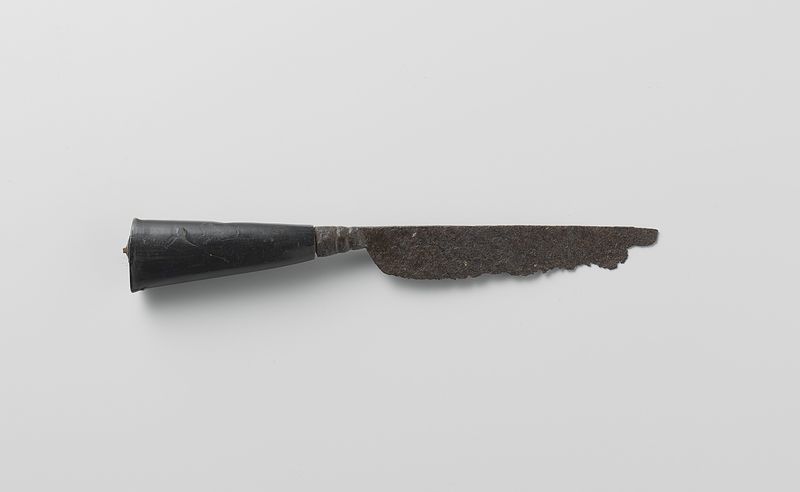
Titel: Mes met hoornen heft met ovale doorsnede en op achterzijde een roos
Standort: Amsterdam
Institution: Rijksmuseum
Schlagwörter: alt, geschichte, messer, dolch, bois, fer, archäologie, ausgrabung, rost, sculpture, manche, ébène, fouille, ancien, couteau, archéologie, vestige, fouilles, lame, usure, ébréché